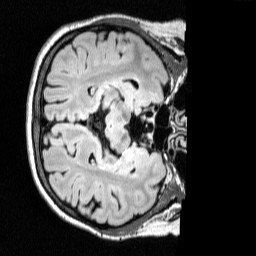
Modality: FLAIR
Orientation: axial
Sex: female
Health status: ill
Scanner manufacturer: siemens
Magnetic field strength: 3 T
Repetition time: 7 s
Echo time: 0.372 s